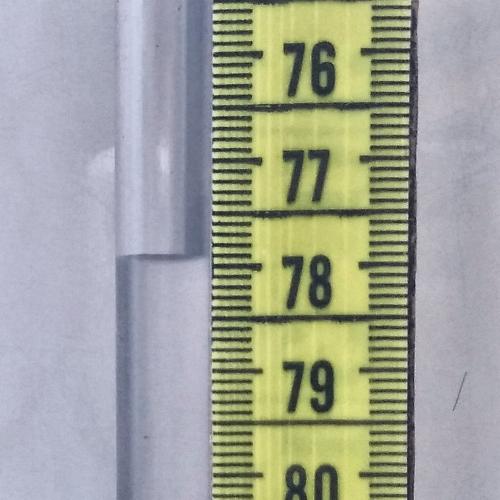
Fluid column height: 77.9 cm